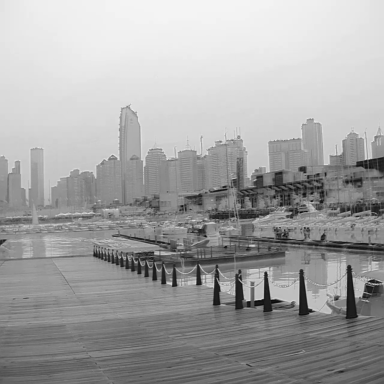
There are five sailboats in the infrared image.